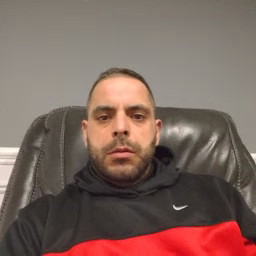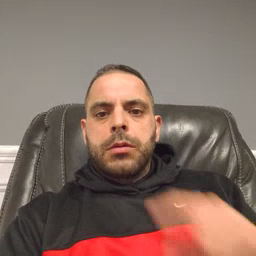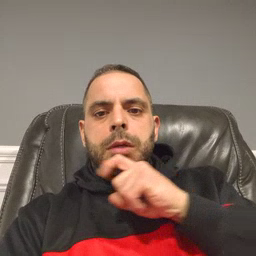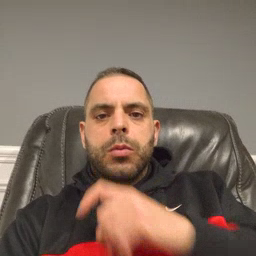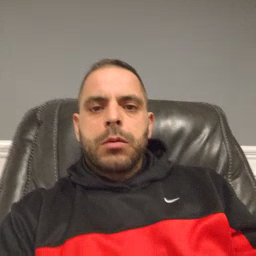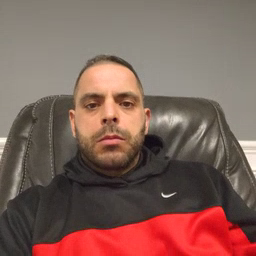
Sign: cereal